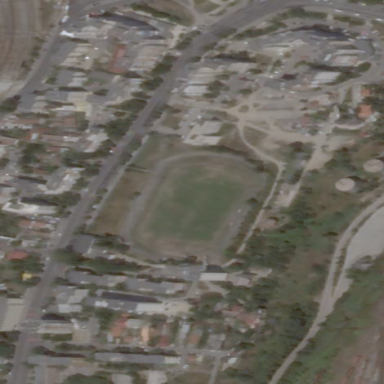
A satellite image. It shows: Soccer stadium for leisure sports.